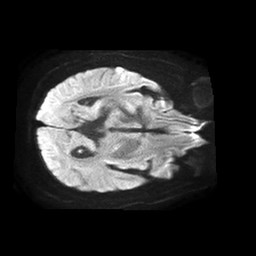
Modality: TRACE
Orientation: axial
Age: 62
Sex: female
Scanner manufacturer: philips
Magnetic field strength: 1.5 T
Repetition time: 4.6 s
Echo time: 0.08515 s